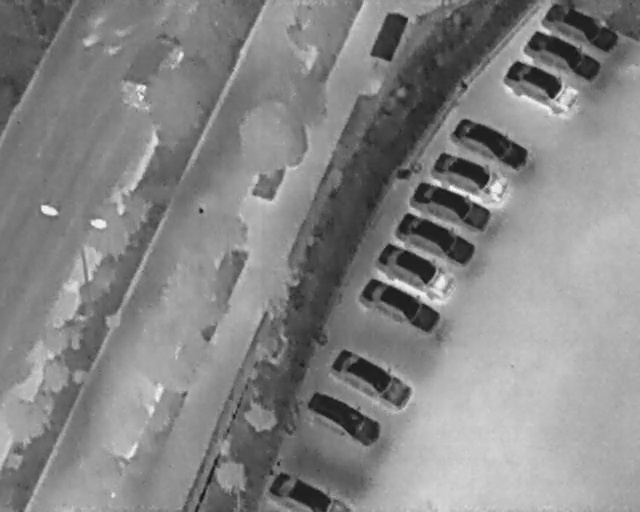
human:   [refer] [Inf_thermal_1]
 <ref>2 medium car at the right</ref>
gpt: <box>[[67, 32, 72, 48, 23], [70, 26, 75, 42, 23]]</box>

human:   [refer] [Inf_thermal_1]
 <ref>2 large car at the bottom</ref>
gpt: <box>[[45, 87, 51, 104, 2], [55, 65, 61, 82, 31]]</box>

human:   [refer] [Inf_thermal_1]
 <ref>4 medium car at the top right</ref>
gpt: <box>[[74, 20, 78, 35, 28], [81, 9, 87, 24, 28], [85, 2, 90, 18, 28], [89, -1, 93, 12, 28]]</box>

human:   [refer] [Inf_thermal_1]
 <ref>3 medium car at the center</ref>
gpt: <box>[[60, 51, 65, 67, 28], [62, 44, 67, 60, 26], [65, 38, 70, 54, 26]]</box>

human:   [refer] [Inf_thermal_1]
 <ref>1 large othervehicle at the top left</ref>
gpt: <box>[[16, 9, 30, 18, 28]]</box>